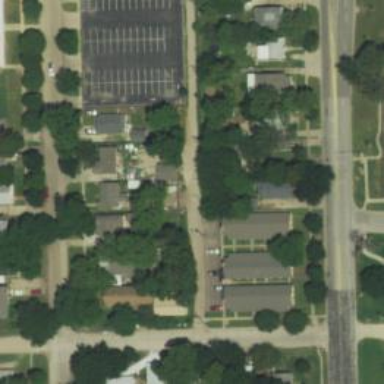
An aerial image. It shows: Alley classified as service road.